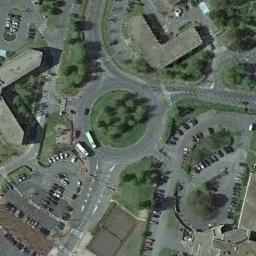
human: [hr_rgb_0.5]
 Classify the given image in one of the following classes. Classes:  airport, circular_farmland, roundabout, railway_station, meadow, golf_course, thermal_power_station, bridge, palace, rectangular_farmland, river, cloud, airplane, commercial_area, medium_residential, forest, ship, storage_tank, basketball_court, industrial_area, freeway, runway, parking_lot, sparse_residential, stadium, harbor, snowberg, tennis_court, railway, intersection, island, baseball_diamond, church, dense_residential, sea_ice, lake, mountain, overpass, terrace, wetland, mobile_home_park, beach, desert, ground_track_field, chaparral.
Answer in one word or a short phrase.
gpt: roundabout